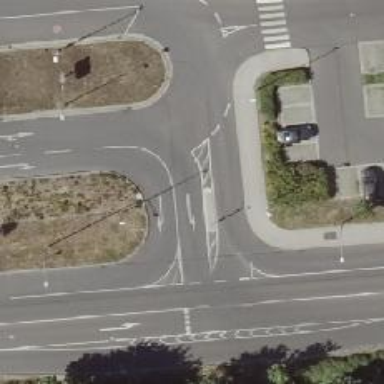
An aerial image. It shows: Road with "give way" sign.